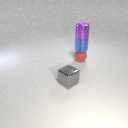
small purple metal cylinder above small red rubber sphere